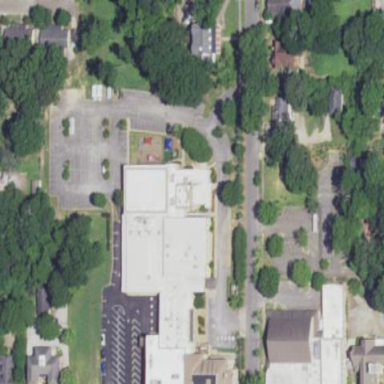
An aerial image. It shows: Building that serves as place of worship.